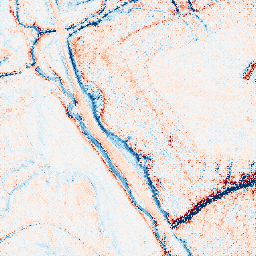
Category: edge_preserving
Decomposition family: anisotropic_diffusion
Decomposition parameters: iterations: 50
kappa: 50
gamma: 0.15
Upsampling method: regularized
Upsampling parameters: scale: 2
lambda_reg: 0.1
Upsampling scale: 2